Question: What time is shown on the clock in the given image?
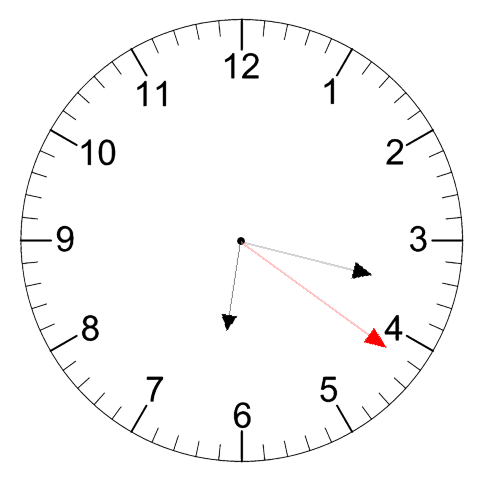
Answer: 06:17:21